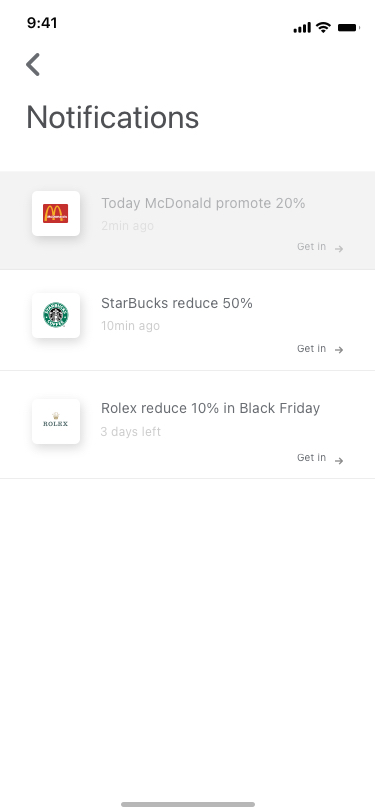
Text in this UI design:
Get in
StarBucks reduce 50%
10min ago
Get in
Rolex reduce 10% in Black Friday
Today McDonald promote 20%
2min ago
Get in
Notifications
3 days left